Field crop: tomato
Growth stage: 1
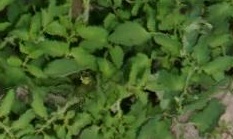
Species: tomato